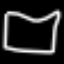
Label: square